Interaction volume radius: 10 \u00c5
Interaction volume height: 20 \u00c5
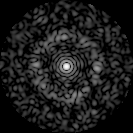
Disorder parameter: 0.8537